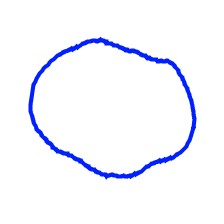
Shape: circle